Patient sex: M
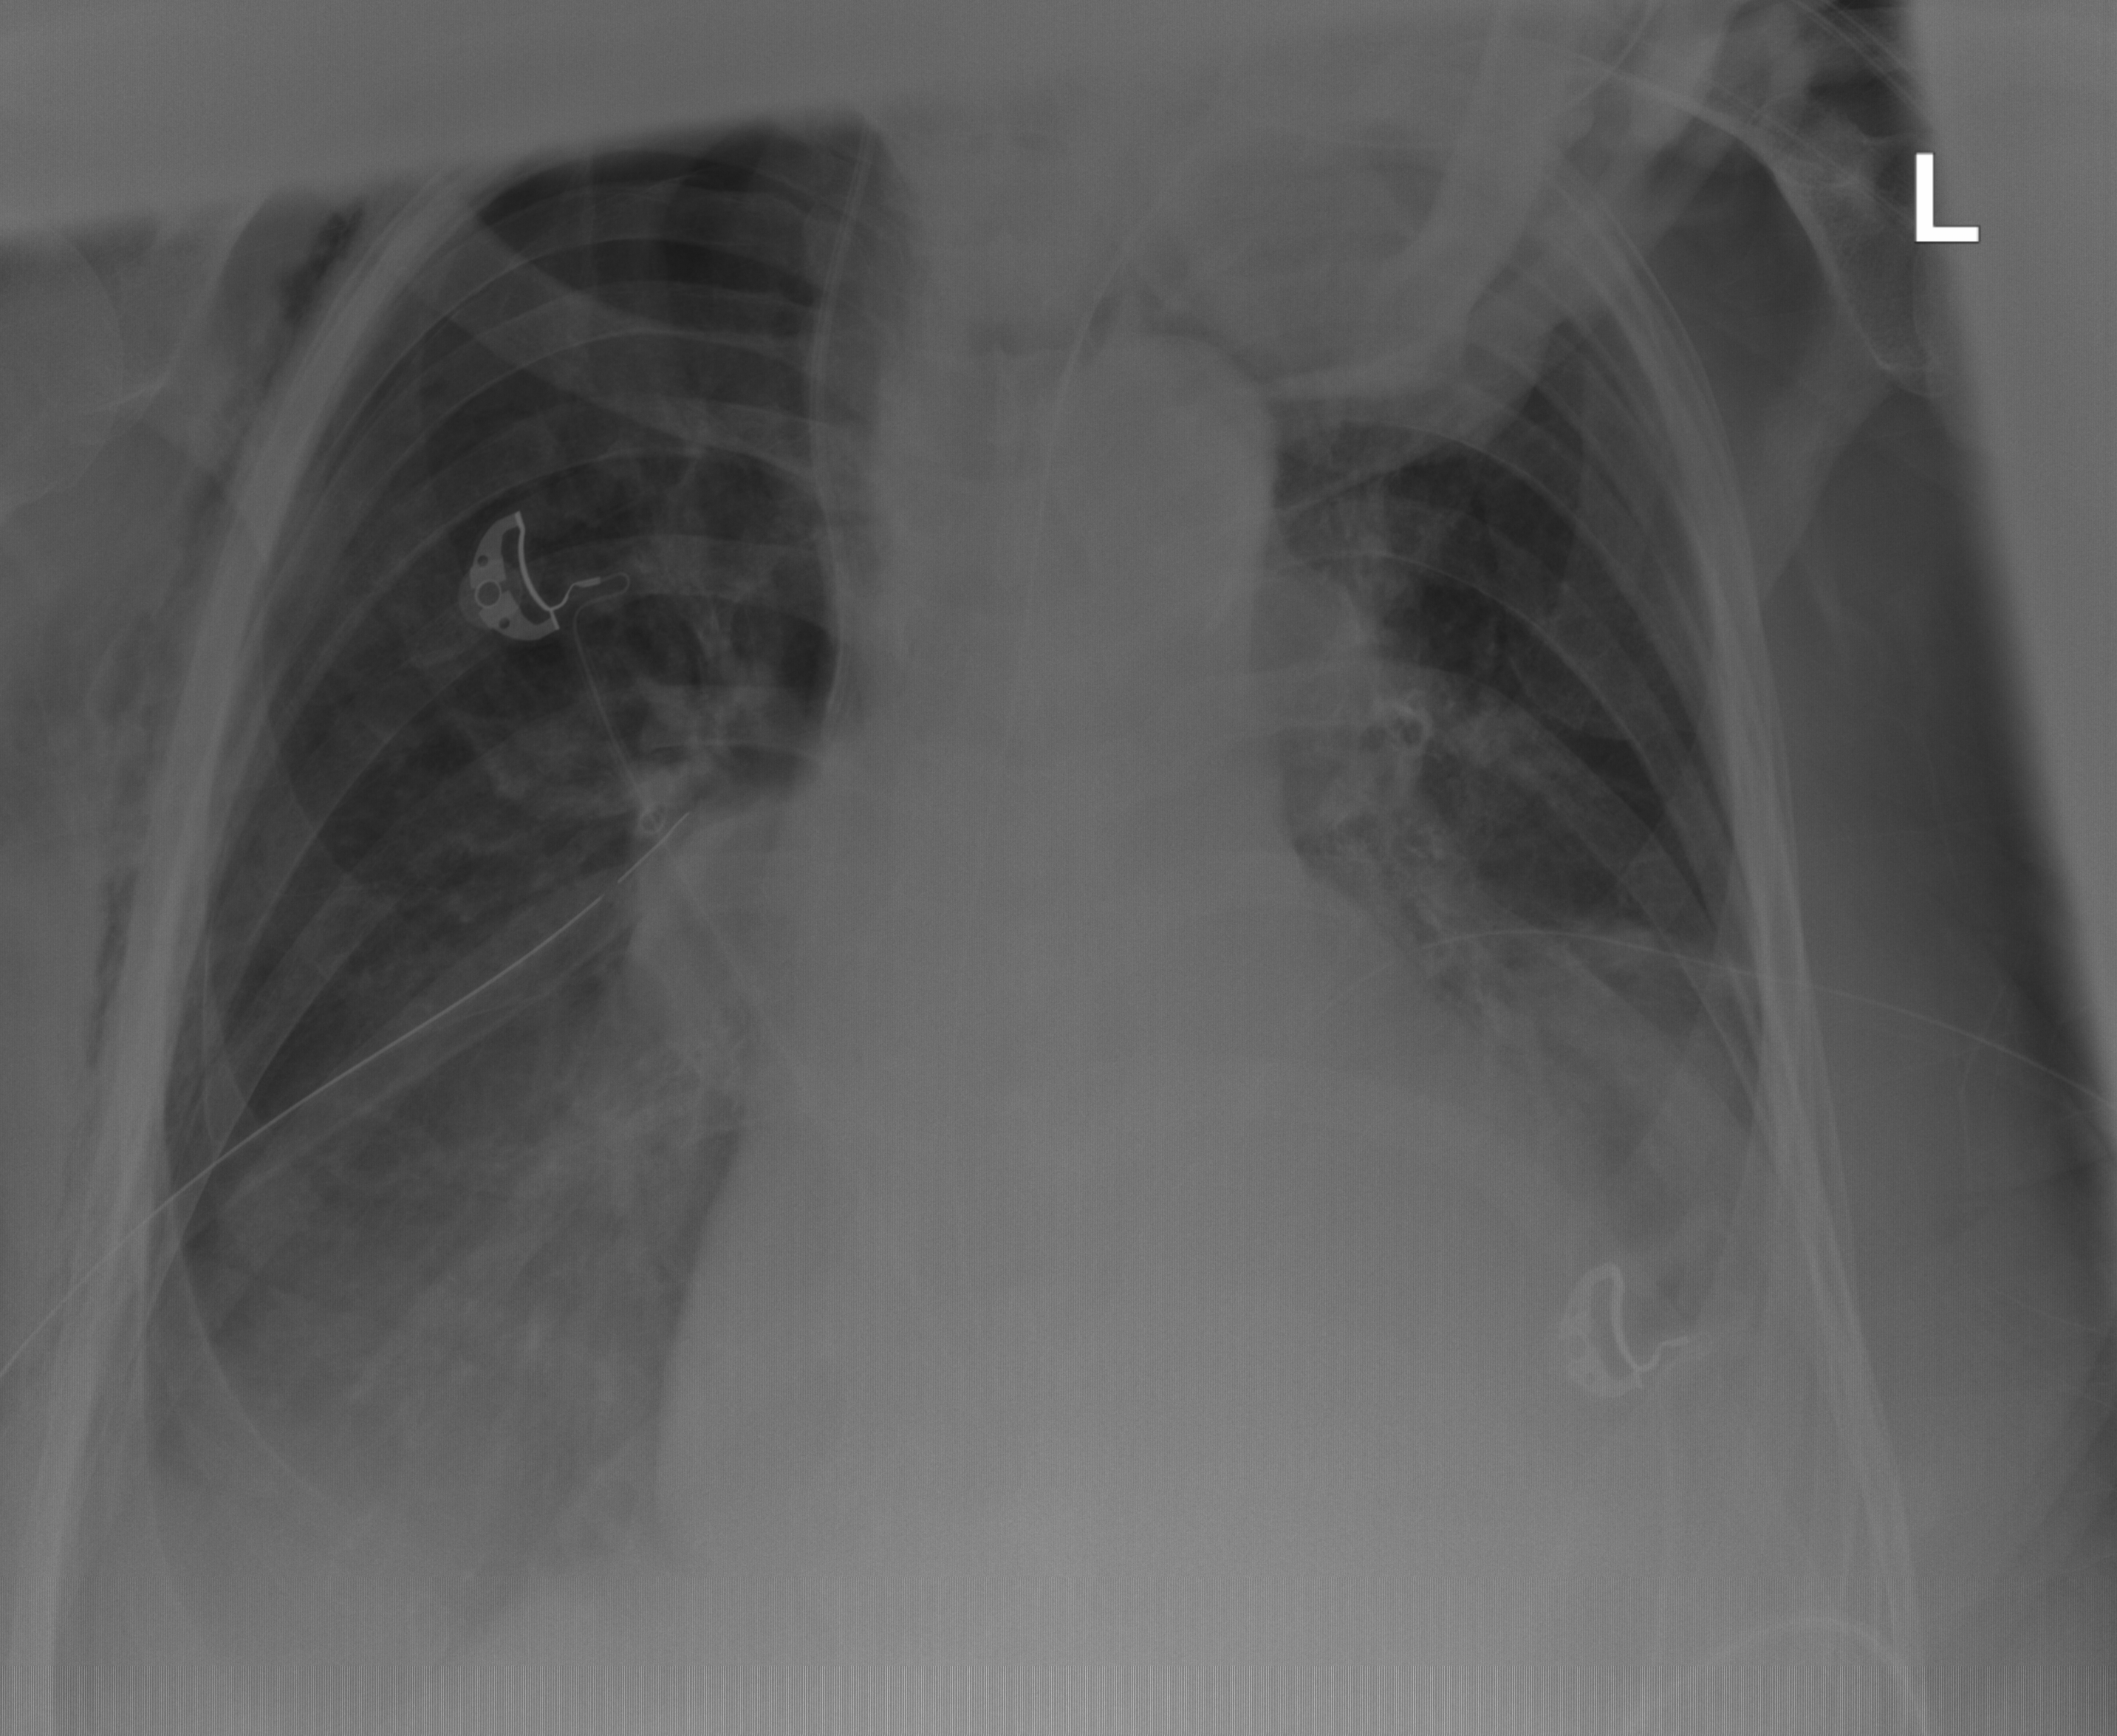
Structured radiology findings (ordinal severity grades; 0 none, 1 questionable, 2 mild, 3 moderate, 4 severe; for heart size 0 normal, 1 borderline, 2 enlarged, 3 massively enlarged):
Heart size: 0
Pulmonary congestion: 0
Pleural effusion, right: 2
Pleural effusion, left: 2
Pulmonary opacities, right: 0
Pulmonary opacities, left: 0
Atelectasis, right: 2
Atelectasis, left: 2